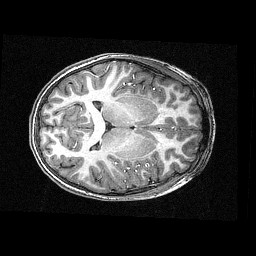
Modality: T1w
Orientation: axial
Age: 10
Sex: female
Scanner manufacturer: siemens
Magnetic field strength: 3 T
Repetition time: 2.3 s
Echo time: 0.00336 s